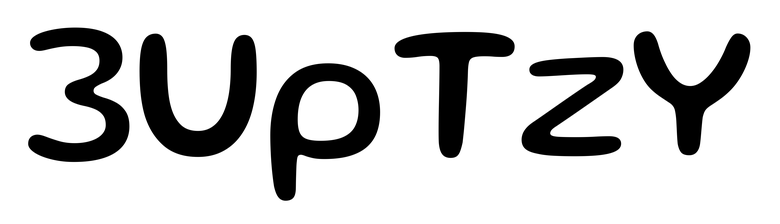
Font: Gluten_Regular